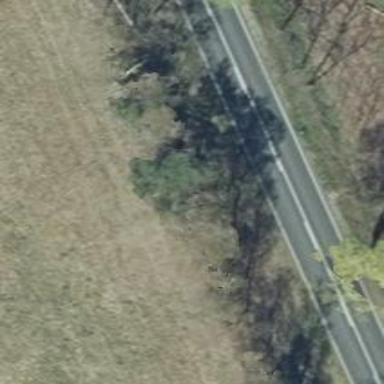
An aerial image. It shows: Row of deciduous broadleaved trees.